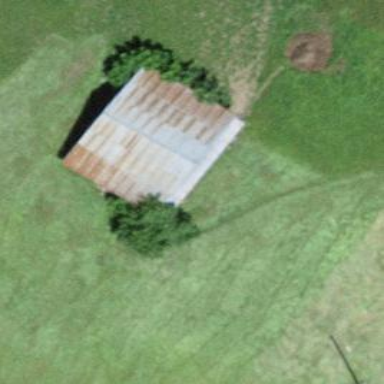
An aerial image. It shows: Rural barn.